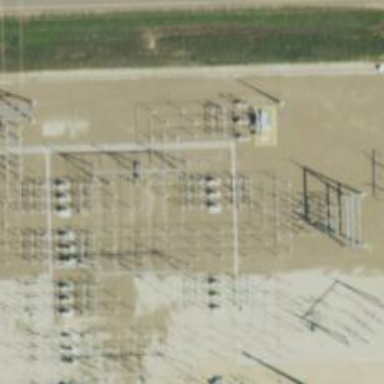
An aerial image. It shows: Switch for power supply.